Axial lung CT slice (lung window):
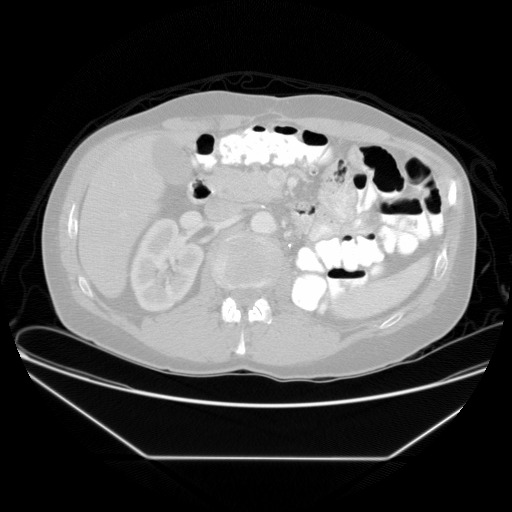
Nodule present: no